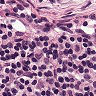
Metastatic tissue present: no